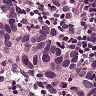
Metastatic tissue present: yes